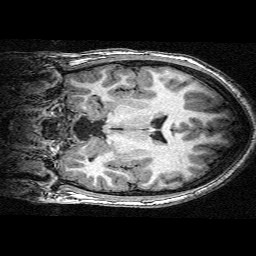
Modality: T1w
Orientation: coronal
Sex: male
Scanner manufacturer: siemens
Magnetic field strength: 3 T
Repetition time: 2.3 s
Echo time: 0.00336 s